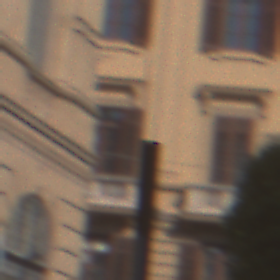
Verkehrszeichen: Ueberholverbot
Umgebung: Outdoor, Urban
Tageszeit: MorningAfternoon
Wetter: Clear
Licht: Natural
Jahreszeit: NotSpecified
Kontrast: LowContrast